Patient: sex M, age 37
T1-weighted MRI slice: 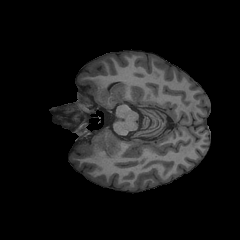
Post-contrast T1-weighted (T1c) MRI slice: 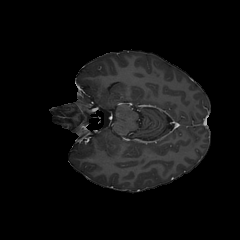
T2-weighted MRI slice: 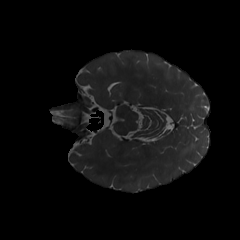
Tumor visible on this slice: no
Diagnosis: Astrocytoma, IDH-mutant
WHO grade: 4